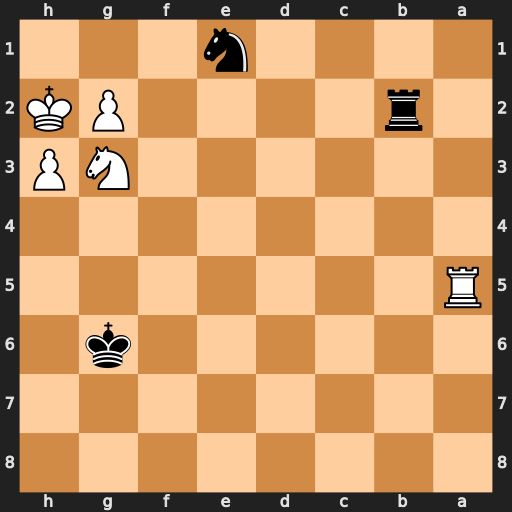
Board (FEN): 8/8/6k1/R7/8/6NP/1r4PK/4n3
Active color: b
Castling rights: -
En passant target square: -
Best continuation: Nf3+ Kh1 Rb1+ Nf1 Rxf1#